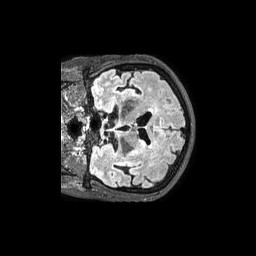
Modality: FLAIR
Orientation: coronal
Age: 58
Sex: female
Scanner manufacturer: philips
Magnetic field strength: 3 T
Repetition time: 4.8 s
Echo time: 0.34 s